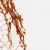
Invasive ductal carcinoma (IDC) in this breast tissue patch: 0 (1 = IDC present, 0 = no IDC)